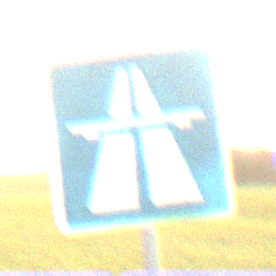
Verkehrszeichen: Autobahn
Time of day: SunriseSunset
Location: Outdoor (Nature)
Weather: PartlyCloudy
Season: NotSpecified
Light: Natural